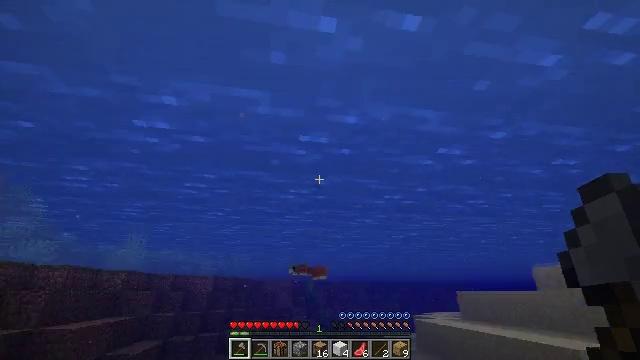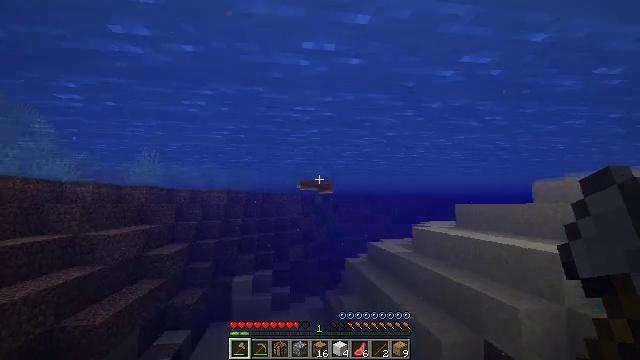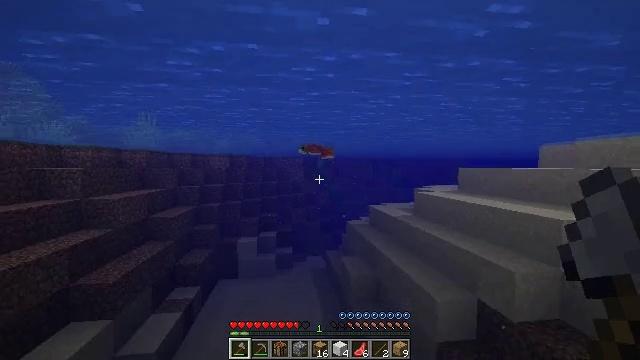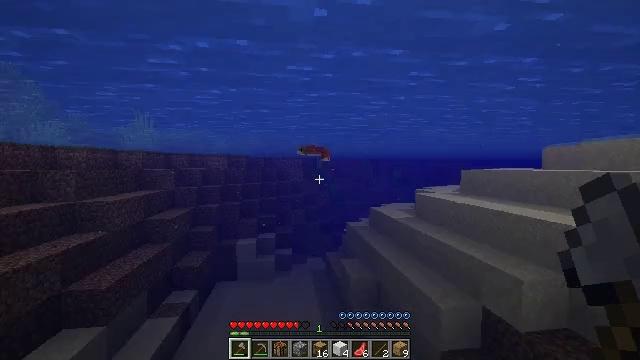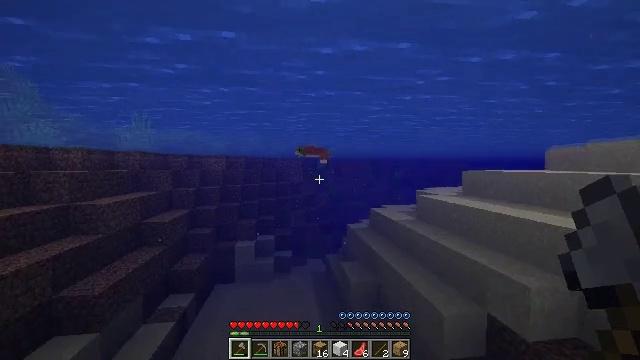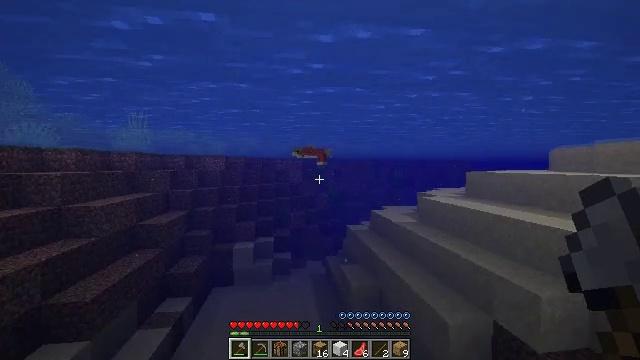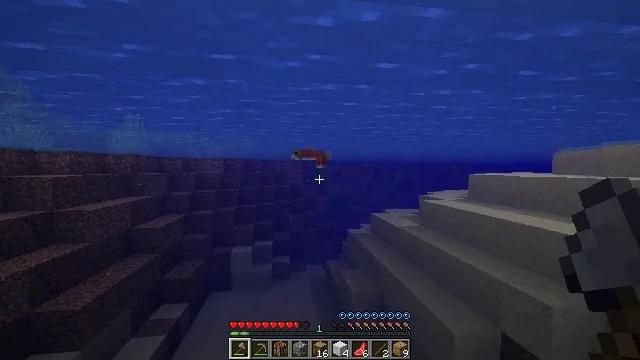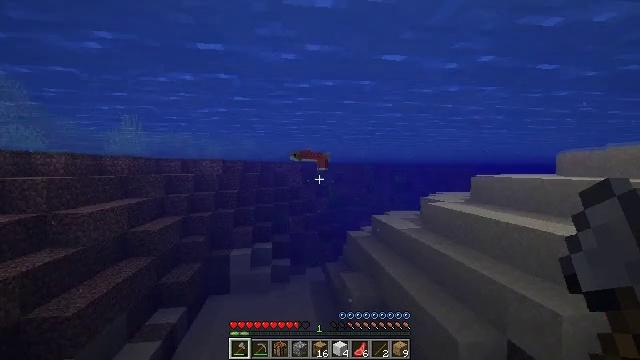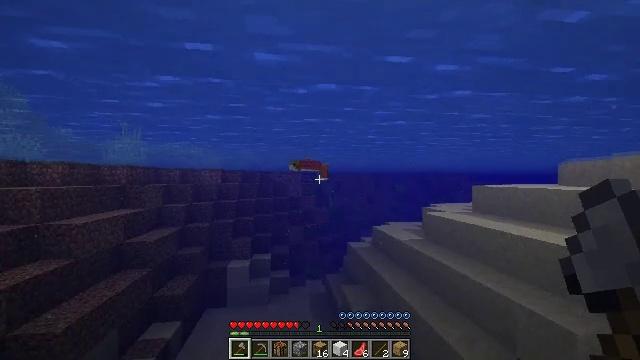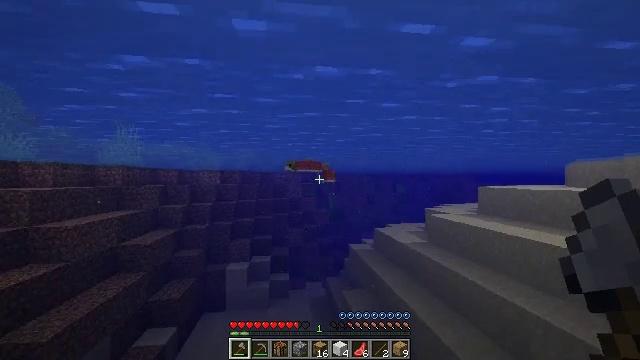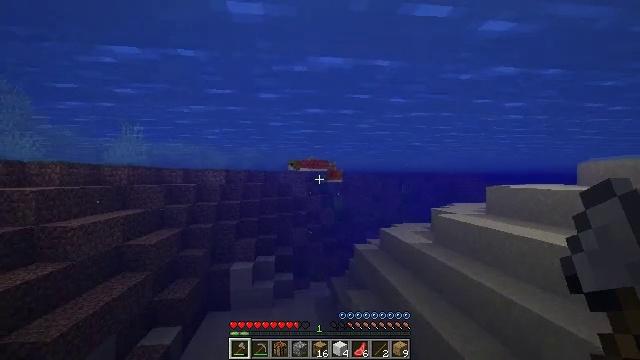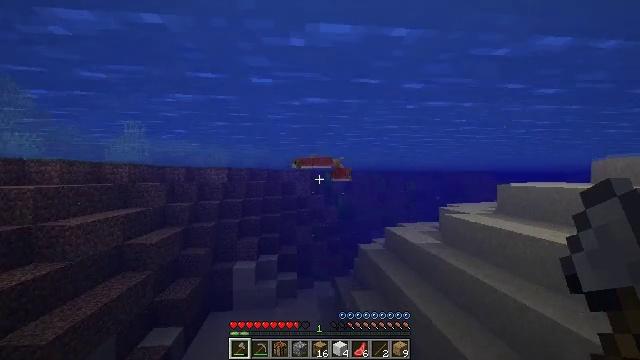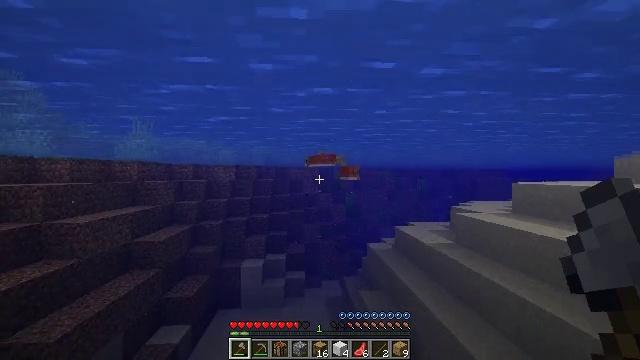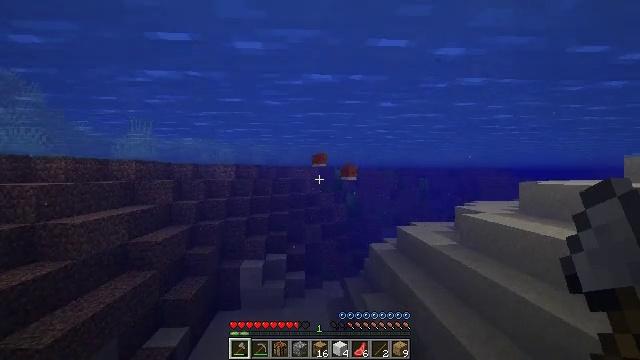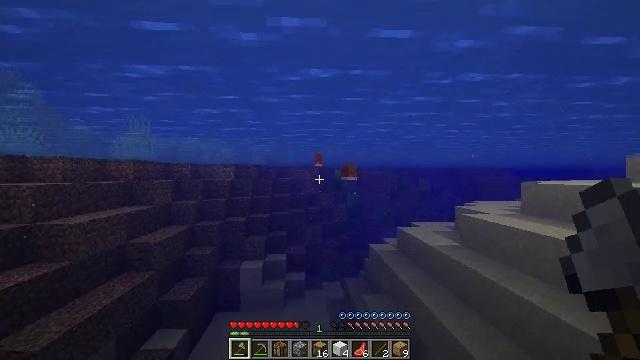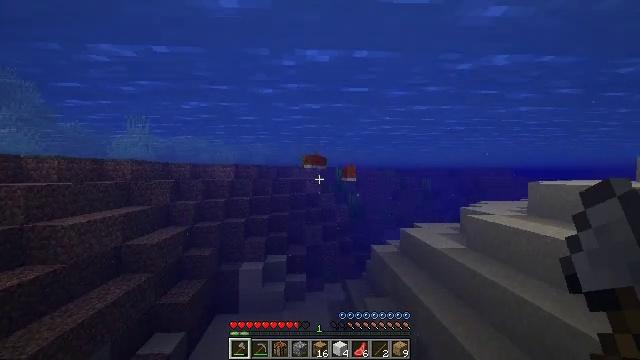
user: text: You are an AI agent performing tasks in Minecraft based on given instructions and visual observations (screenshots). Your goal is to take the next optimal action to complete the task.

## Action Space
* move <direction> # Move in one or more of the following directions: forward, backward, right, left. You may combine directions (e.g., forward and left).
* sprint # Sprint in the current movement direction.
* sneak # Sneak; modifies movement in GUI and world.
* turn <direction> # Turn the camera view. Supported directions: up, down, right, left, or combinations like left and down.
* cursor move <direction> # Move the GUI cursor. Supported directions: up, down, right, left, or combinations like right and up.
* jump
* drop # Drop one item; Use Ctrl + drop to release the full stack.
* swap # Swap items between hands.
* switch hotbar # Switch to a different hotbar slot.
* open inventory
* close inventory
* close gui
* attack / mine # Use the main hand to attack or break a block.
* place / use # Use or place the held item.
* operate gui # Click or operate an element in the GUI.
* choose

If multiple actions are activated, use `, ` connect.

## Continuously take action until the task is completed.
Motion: motion action
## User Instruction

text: Hunt a salmon.
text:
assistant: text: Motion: move forward, sprint, turn left and down
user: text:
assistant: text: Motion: move forward, sprint, turn down
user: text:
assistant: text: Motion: move forward, sprint
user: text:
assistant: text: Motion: move forward, sprint
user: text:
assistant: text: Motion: move forward, sprint
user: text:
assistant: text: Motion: move forward, sprint
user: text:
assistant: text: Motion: move forward, sprint
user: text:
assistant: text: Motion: move forward, sprint, turn up
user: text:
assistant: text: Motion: move forward, sprint
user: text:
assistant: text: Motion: move forward, sprint, turn left
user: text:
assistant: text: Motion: move forward, sprint
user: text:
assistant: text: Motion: move forward, sprint, turn left
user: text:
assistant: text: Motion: move forward, sprint
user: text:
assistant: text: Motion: move forward, sprint
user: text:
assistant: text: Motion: move forward, sprint
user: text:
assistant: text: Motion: move forward, sprint
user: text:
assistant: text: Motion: move forward, sprint
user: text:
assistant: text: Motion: move forward, sprint
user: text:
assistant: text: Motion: move forward, sprint, turn right and up
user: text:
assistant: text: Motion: move forward, sprint
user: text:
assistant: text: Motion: move forward, sprint
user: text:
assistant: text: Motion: move forward, sprint
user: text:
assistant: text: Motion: move forward, sprint
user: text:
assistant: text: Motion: move forward, sprint
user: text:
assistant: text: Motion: move forward, sprint, turn right and down
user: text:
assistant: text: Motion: move forward, sprint, turn right and down
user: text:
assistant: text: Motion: move forward, sprint, turn right
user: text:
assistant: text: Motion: move forward, sprint
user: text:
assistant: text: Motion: move forward, sprint
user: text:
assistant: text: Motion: move forward, sprint